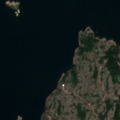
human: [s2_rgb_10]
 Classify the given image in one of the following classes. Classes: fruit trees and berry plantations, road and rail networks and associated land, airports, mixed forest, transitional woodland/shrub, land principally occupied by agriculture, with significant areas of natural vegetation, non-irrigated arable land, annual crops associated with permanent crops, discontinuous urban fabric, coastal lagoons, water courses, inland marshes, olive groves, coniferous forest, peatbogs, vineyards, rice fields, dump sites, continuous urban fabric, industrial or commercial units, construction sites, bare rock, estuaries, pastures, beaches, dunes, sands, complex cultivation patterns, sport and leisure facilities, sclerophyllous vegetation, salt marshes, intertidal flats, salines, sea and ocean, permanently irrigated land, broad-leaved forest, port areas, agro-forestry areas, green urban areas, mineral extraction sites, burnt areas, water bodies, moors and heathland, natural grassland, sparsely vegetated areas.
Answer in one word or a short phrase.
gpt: mixed forest, sea and ocean